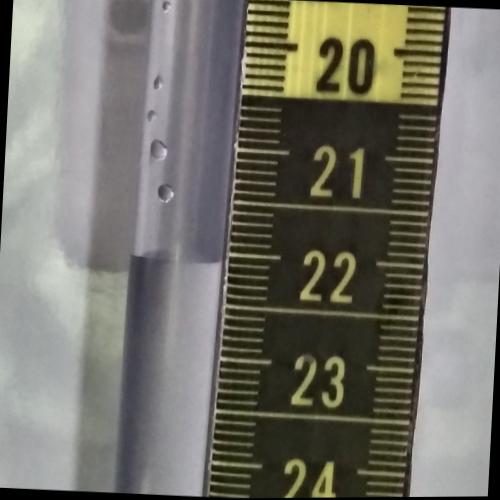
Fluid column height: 22.1 cm